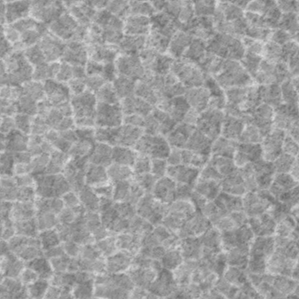
Label: frost